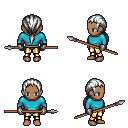
a pixel art fantasy rpg character, female body template, human, dark skin, teal long-sleeve shirt, gold greaves, white ponytail hairstyle, metal gloves, spear, four views (front, back, left, right), 2x2 character sprite sheet, small pixel art, hard edges, no anti-aliasing